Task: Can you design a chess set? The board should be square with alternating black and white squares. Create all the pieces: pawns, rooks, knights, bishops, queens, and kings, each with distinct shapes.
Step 4677:
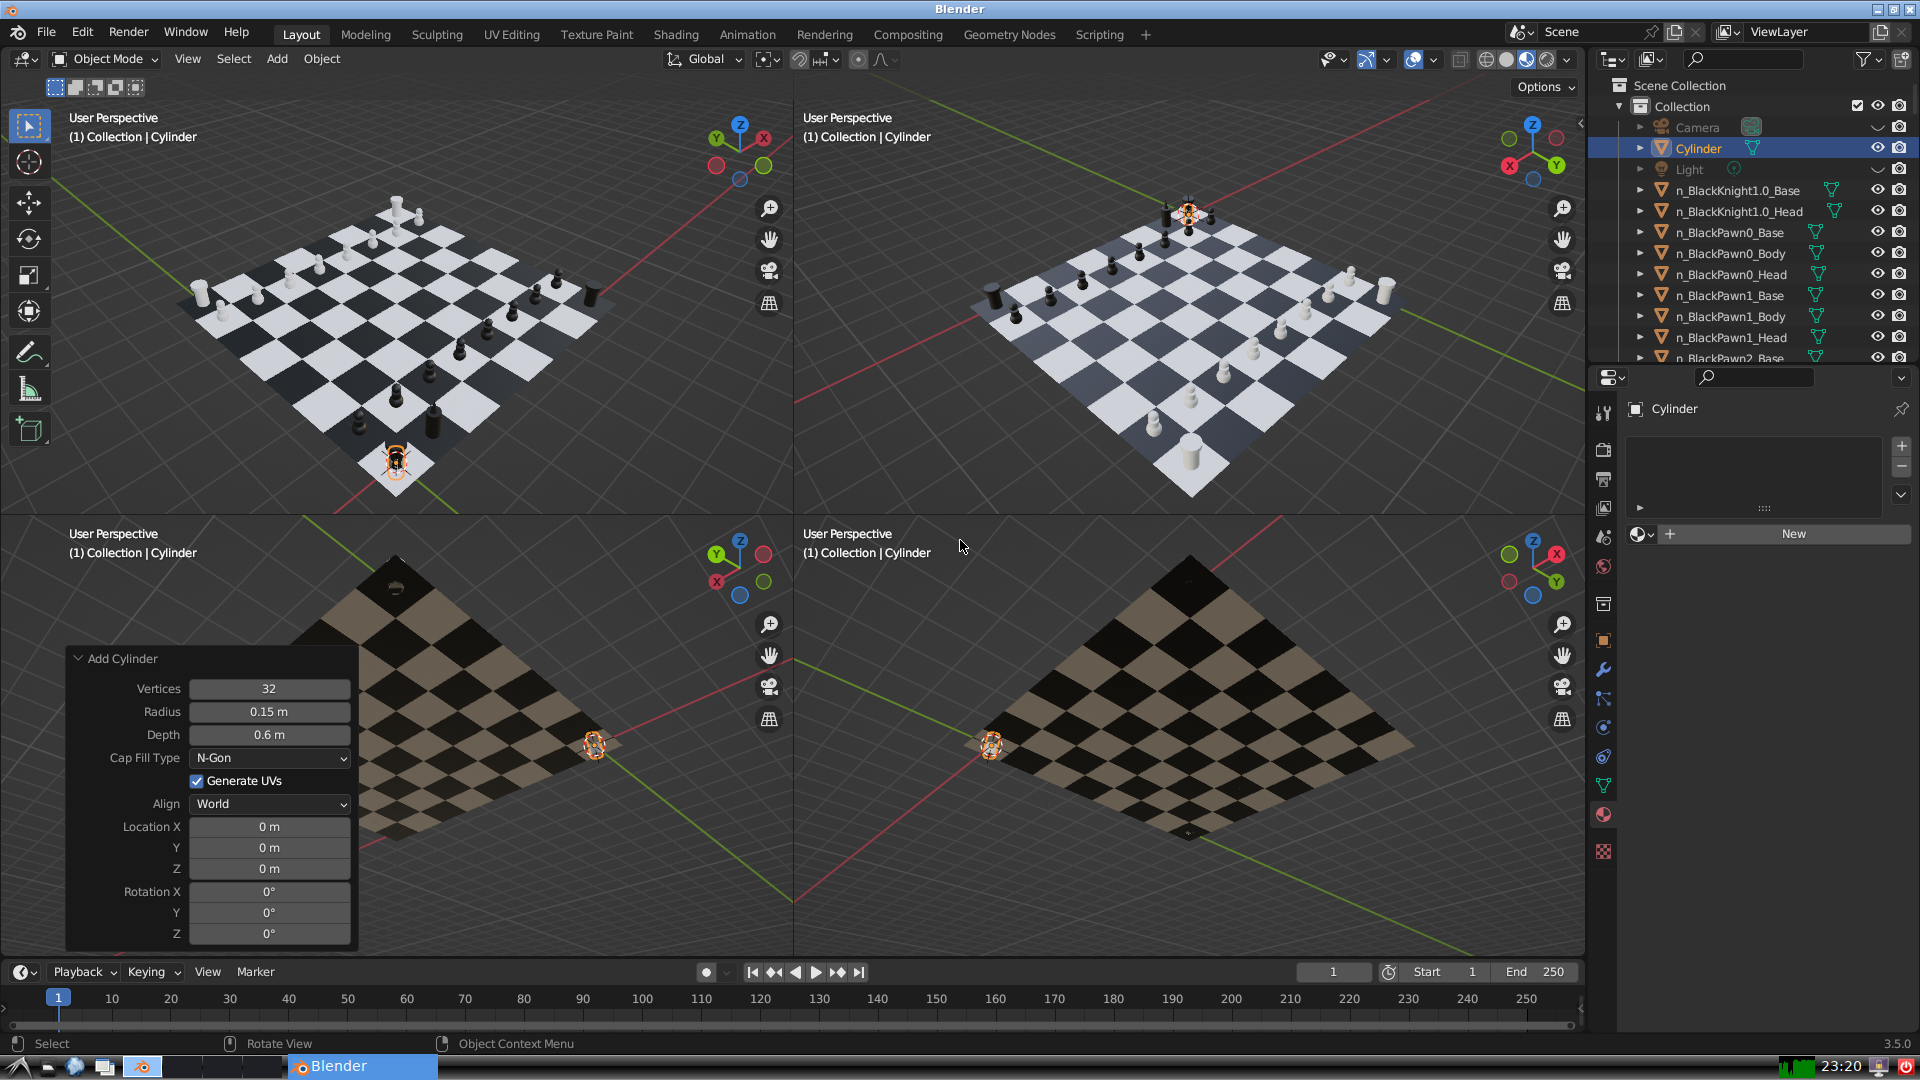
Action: {"key_press": ['Ctrl, Home']}